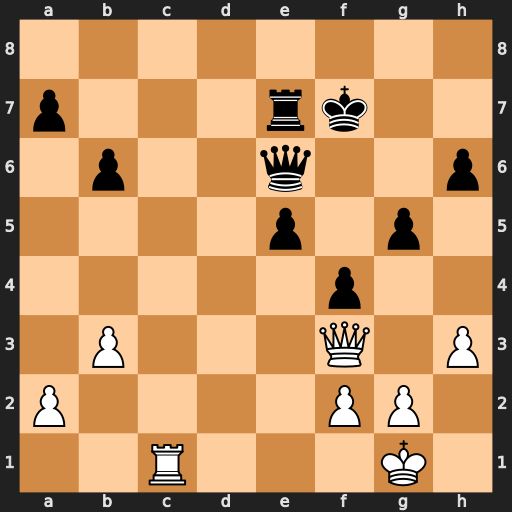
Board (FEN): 8/p3rk2/1p2q2p/4p1p1/5p2/1P3Q1P/P4PP1/2R3K1
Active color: w
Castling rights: -
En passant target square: -
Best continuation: Rc6 e4 Qh5+ Kf8 Rxe6